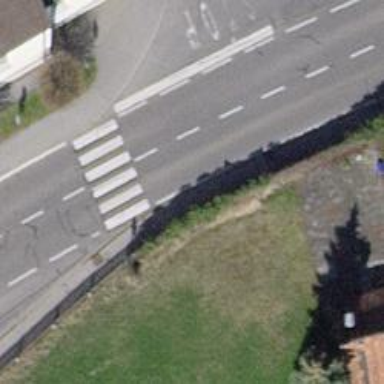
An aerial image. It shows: Uncontrolled zebra crossing with white markings.